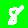
Digit: 8